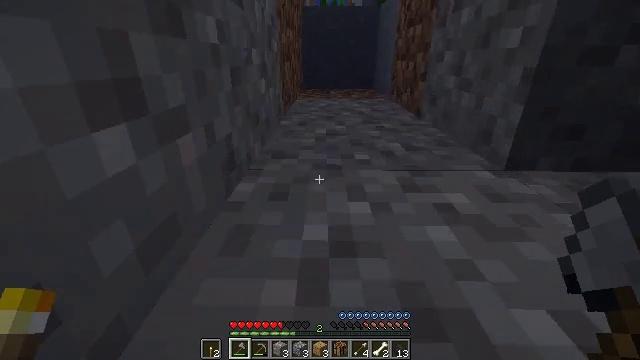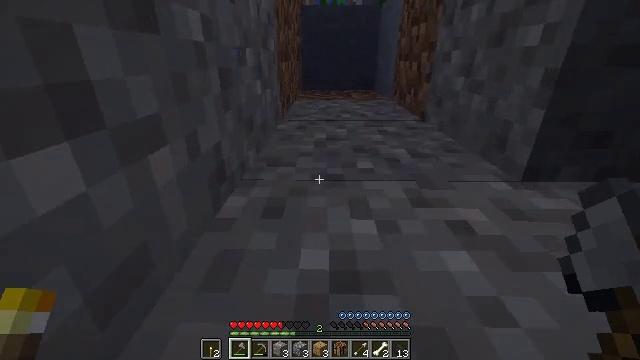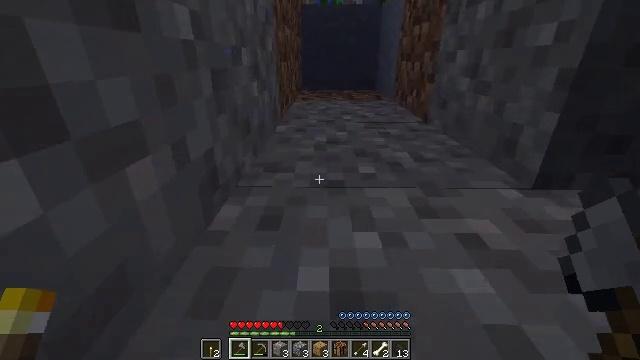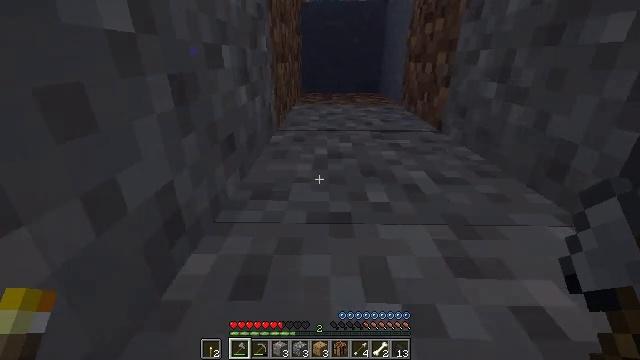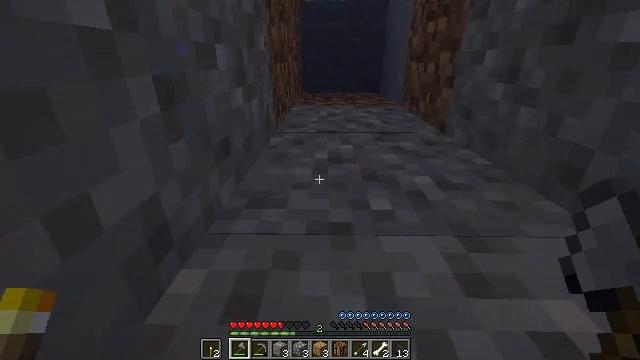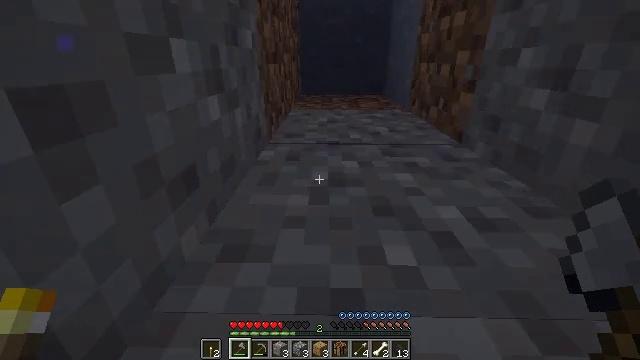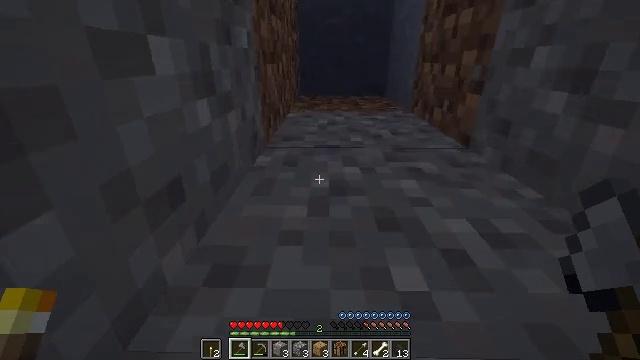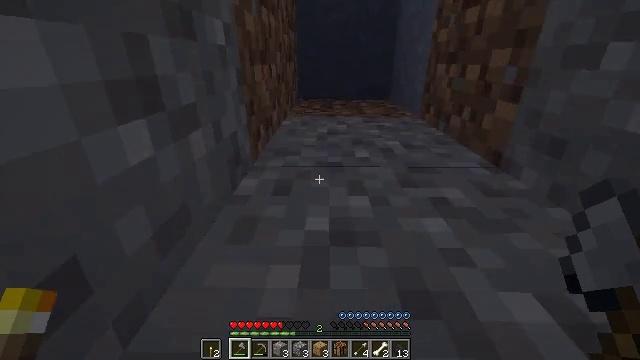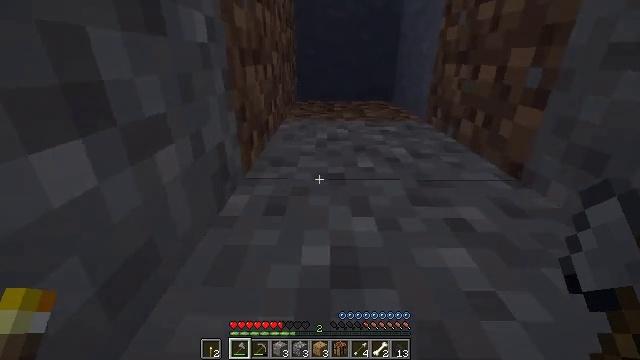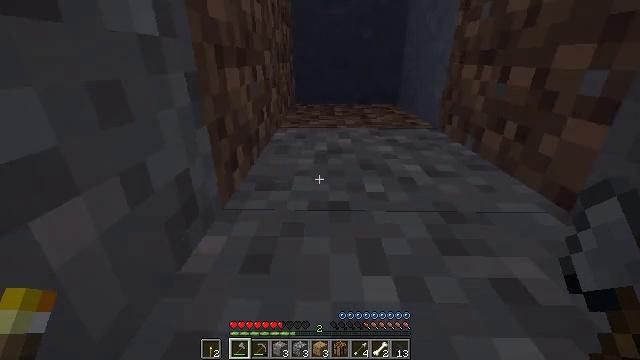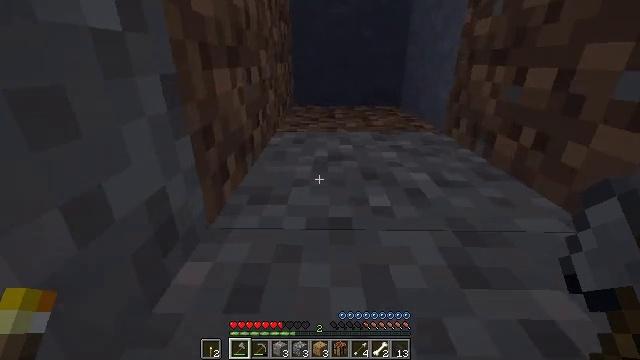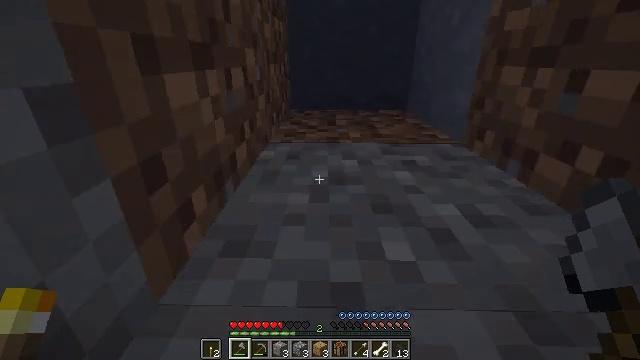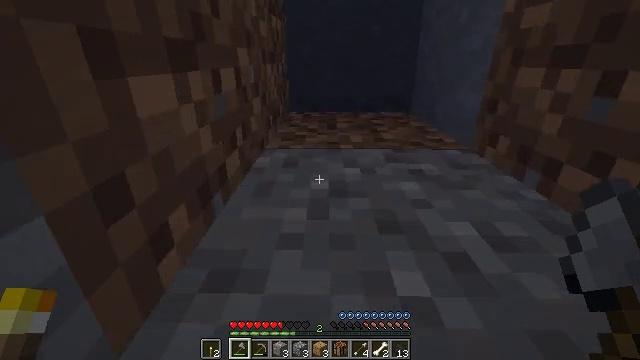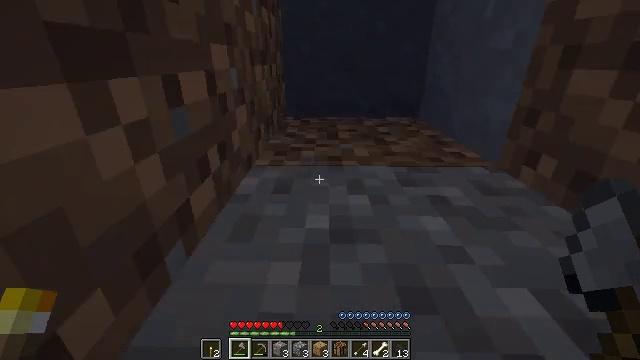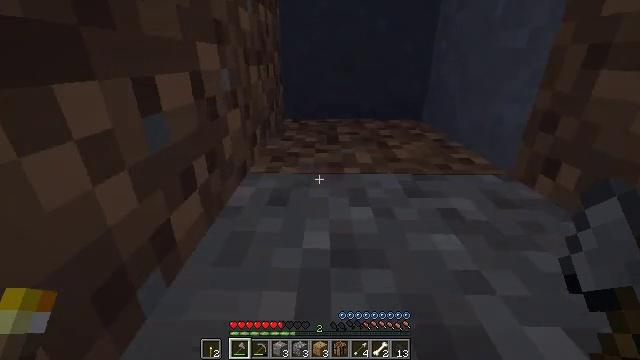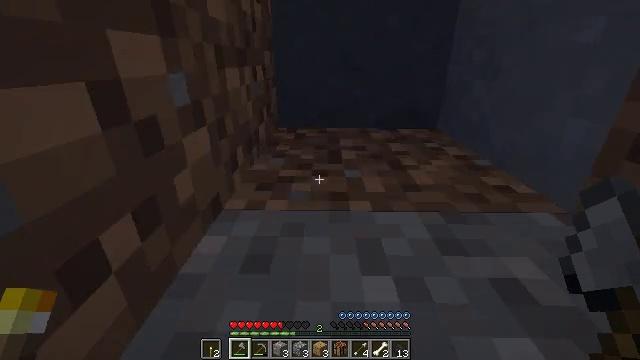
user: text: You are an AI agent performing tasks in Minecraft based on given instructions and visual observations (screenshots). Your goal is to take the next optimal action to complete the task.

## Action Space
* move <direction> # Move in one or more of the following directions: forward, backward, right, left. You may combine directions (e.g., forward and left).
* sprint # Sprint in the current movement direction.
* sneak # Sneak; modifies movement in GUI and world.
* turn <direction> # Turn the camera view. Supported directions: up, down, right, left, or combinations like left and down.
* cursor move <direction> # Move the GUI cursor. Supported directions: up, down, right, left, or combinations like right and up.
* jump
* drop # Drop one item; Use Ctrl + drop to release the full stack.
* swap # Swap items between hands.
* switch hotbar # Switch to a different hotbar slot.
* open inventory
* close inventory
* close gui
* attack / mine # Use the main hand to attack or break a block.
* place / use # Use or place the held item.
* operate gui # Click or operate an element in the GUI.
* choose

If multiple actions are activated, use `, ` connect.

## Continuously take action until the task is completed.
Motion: motion action
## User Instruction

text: Attack the clay block to obtain it.
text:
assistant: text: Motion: move forward, sprint
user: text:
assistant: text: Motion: move forward, sprint
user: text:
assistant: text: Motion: move forward, sprint
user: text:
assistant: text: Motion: move forward, sprint
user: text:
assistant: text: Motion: move forward, sprint
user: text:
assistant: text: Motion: move forward, sprint
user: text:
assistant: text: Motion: move forward, sprint
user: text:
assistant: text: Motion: move forward, sprint
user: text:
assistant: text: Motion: move forward, sprint
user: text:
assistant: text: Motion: move forward, sprint
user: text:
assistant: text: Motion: move forward, sprint
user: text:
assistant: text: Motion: move forward, sprint
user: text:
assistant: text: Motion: move forward, sprint
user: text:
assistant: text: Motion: move forward, sprint
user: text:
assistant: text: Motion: move forward, sprint
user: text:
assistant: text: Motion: move forward, sprint
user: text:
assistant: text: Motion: move forward
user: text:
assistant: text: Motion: move forward
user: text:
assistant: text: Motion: no_op
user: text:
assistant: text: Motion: no_op
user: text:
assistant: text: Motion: no_op
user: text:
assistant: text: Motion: no_op
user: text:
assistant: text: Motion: no_op
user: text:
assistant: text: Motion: no_op
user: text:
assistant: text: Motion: no_op
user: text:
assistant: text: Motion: no_op
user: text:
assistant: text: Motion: move forward
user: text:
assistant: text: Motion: move forward
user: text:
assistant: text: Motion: move forward
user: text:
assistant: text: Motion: move forward